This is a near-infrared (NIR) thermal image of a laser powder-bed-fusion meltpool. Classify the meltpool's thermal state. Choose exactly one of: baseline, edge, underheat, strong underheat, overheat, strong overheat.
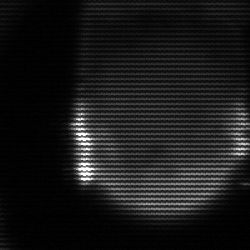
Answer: edge